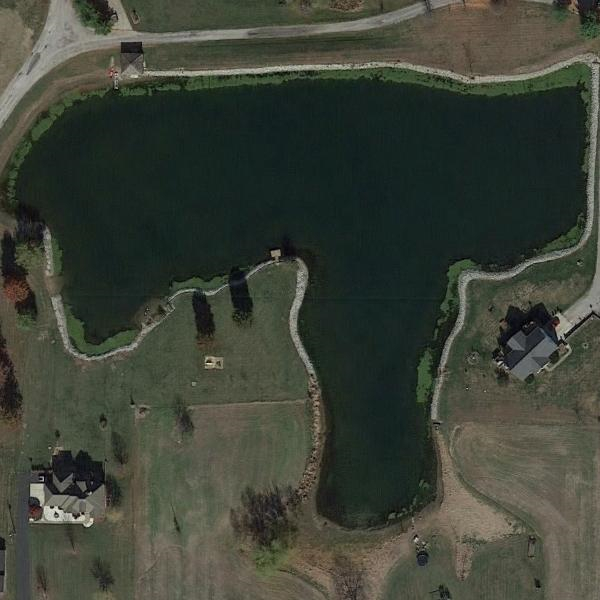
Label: Pond